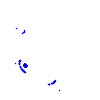
Particle: kaon